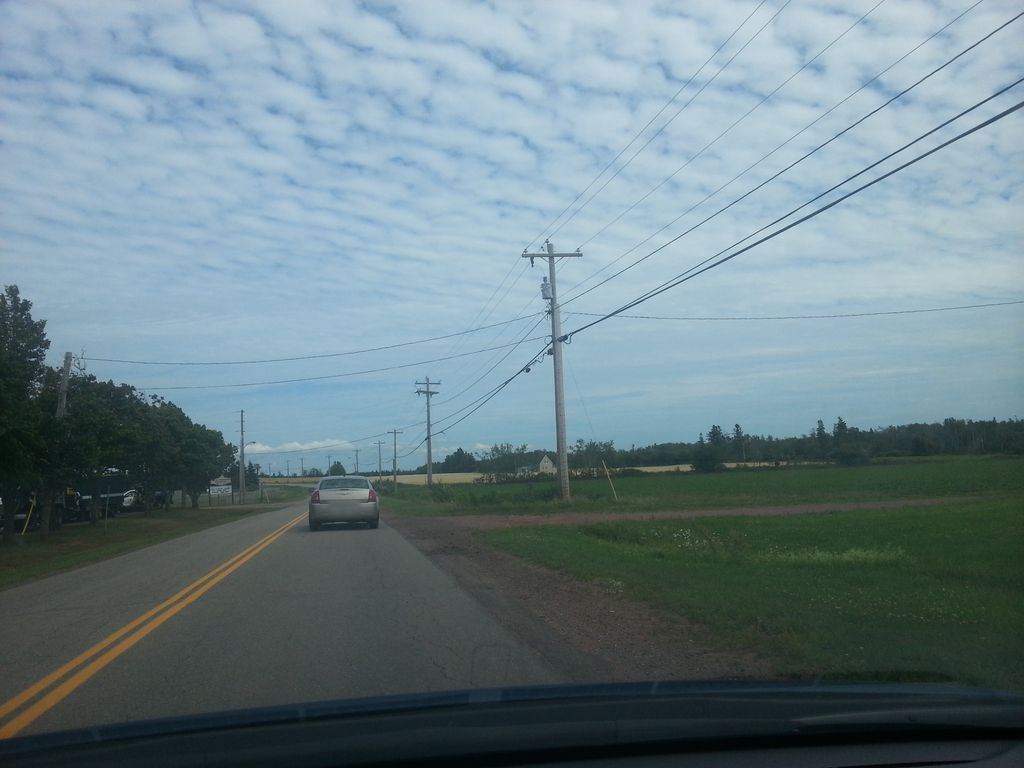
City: charlottetown